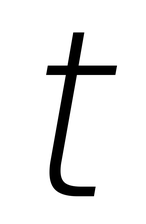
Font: Poppins-ExtraLightItalic